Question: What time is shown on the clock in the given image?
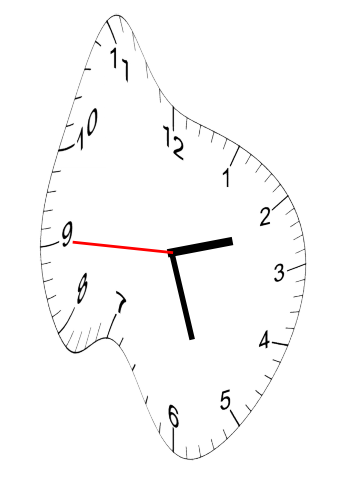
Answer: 02:26:45